Field crop: maize
Growth stage: 1
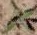
Species: atriplex